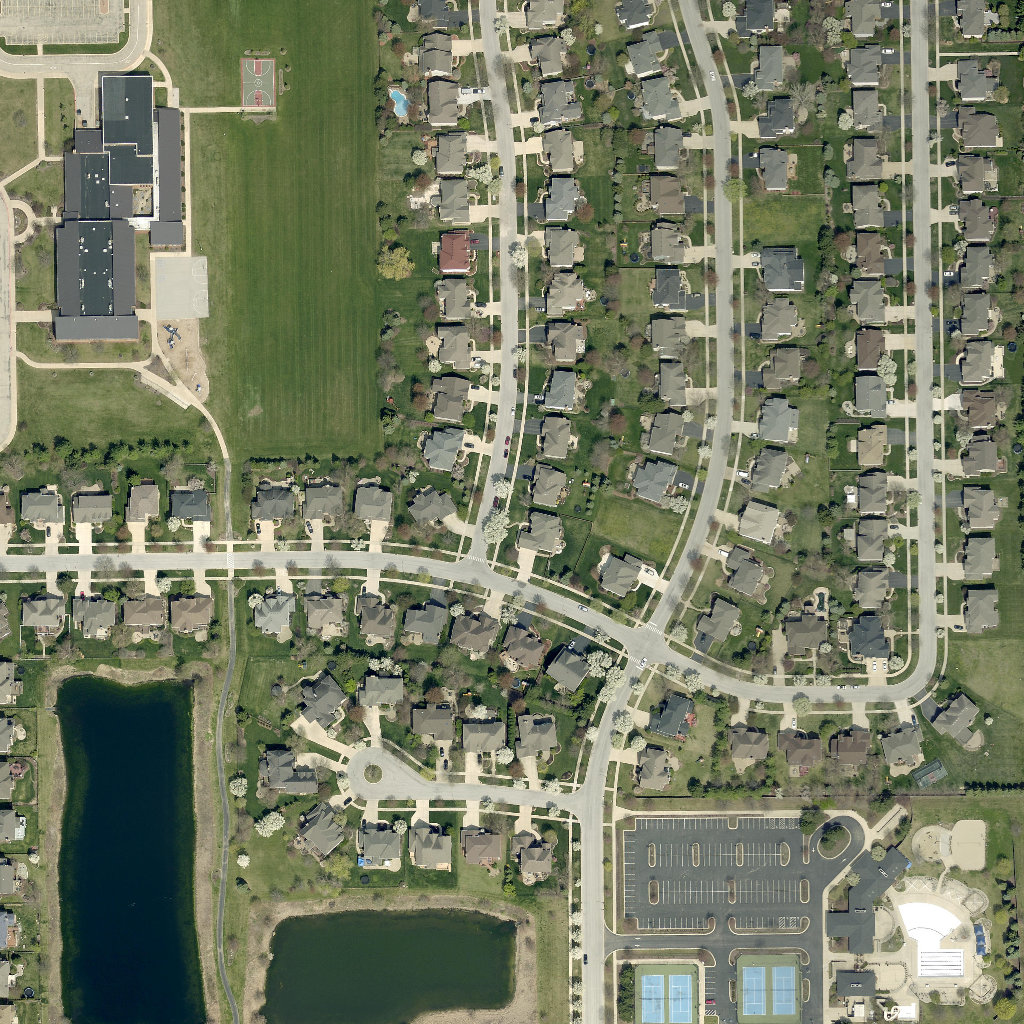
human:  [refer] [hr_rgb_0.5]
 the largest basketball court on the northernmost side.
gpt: <box>[[23, 5, 26, 10, 0]]</box>